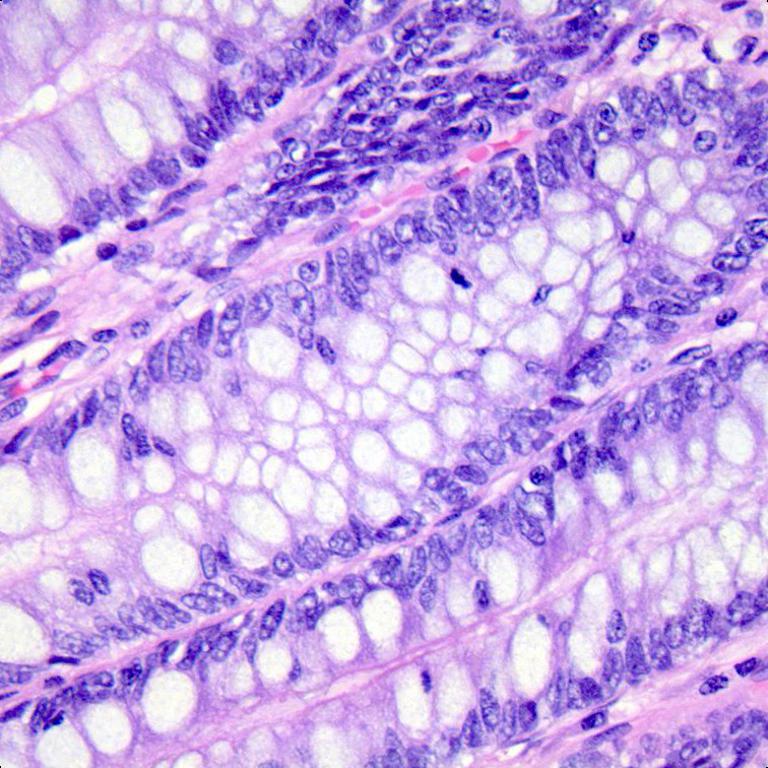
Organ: colon
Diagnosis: benign